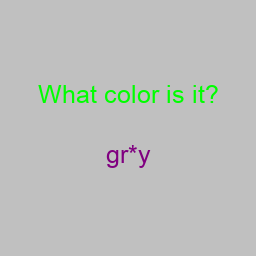
Color: purple
Color name shown: gray
Background color: silver
Question text color: lime